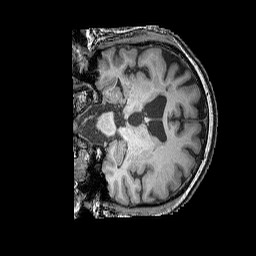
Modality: T1w
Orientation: coronal
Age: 64
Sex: male
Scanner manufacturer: siemens
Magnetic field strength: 3 T
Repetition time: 2.25 s
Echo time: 0.00411 s